Aerial crown-view tile of a tropical tree (Barro Colorado Island, Panama), acquired 20250217:
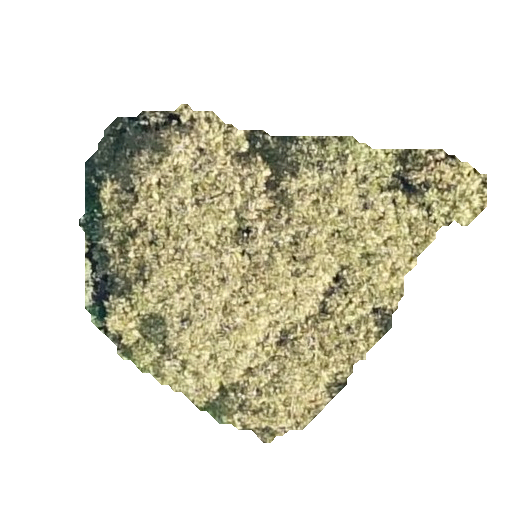
Species: Dipteryx oleifera
GBIF accepted scientific name: Dipteryx oleifera
Crown area: 129.175 m²